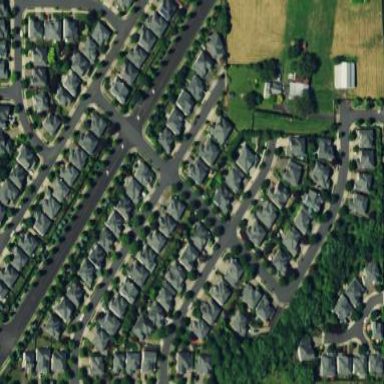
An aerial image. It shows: Rural residential area.